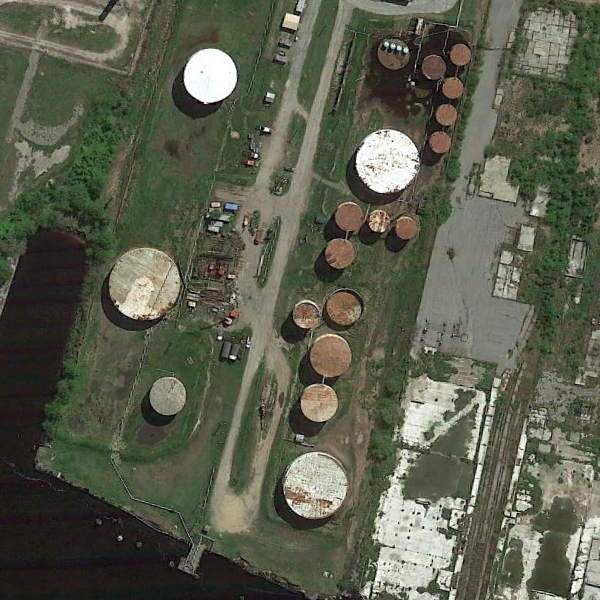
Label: StorageTanks